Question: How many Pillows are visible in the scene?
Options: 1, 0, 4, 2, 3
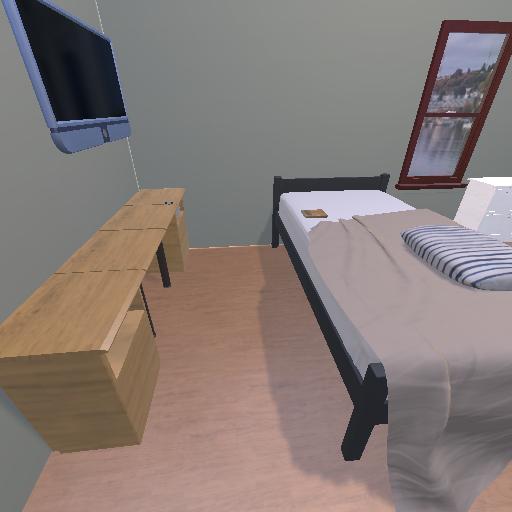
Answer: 1